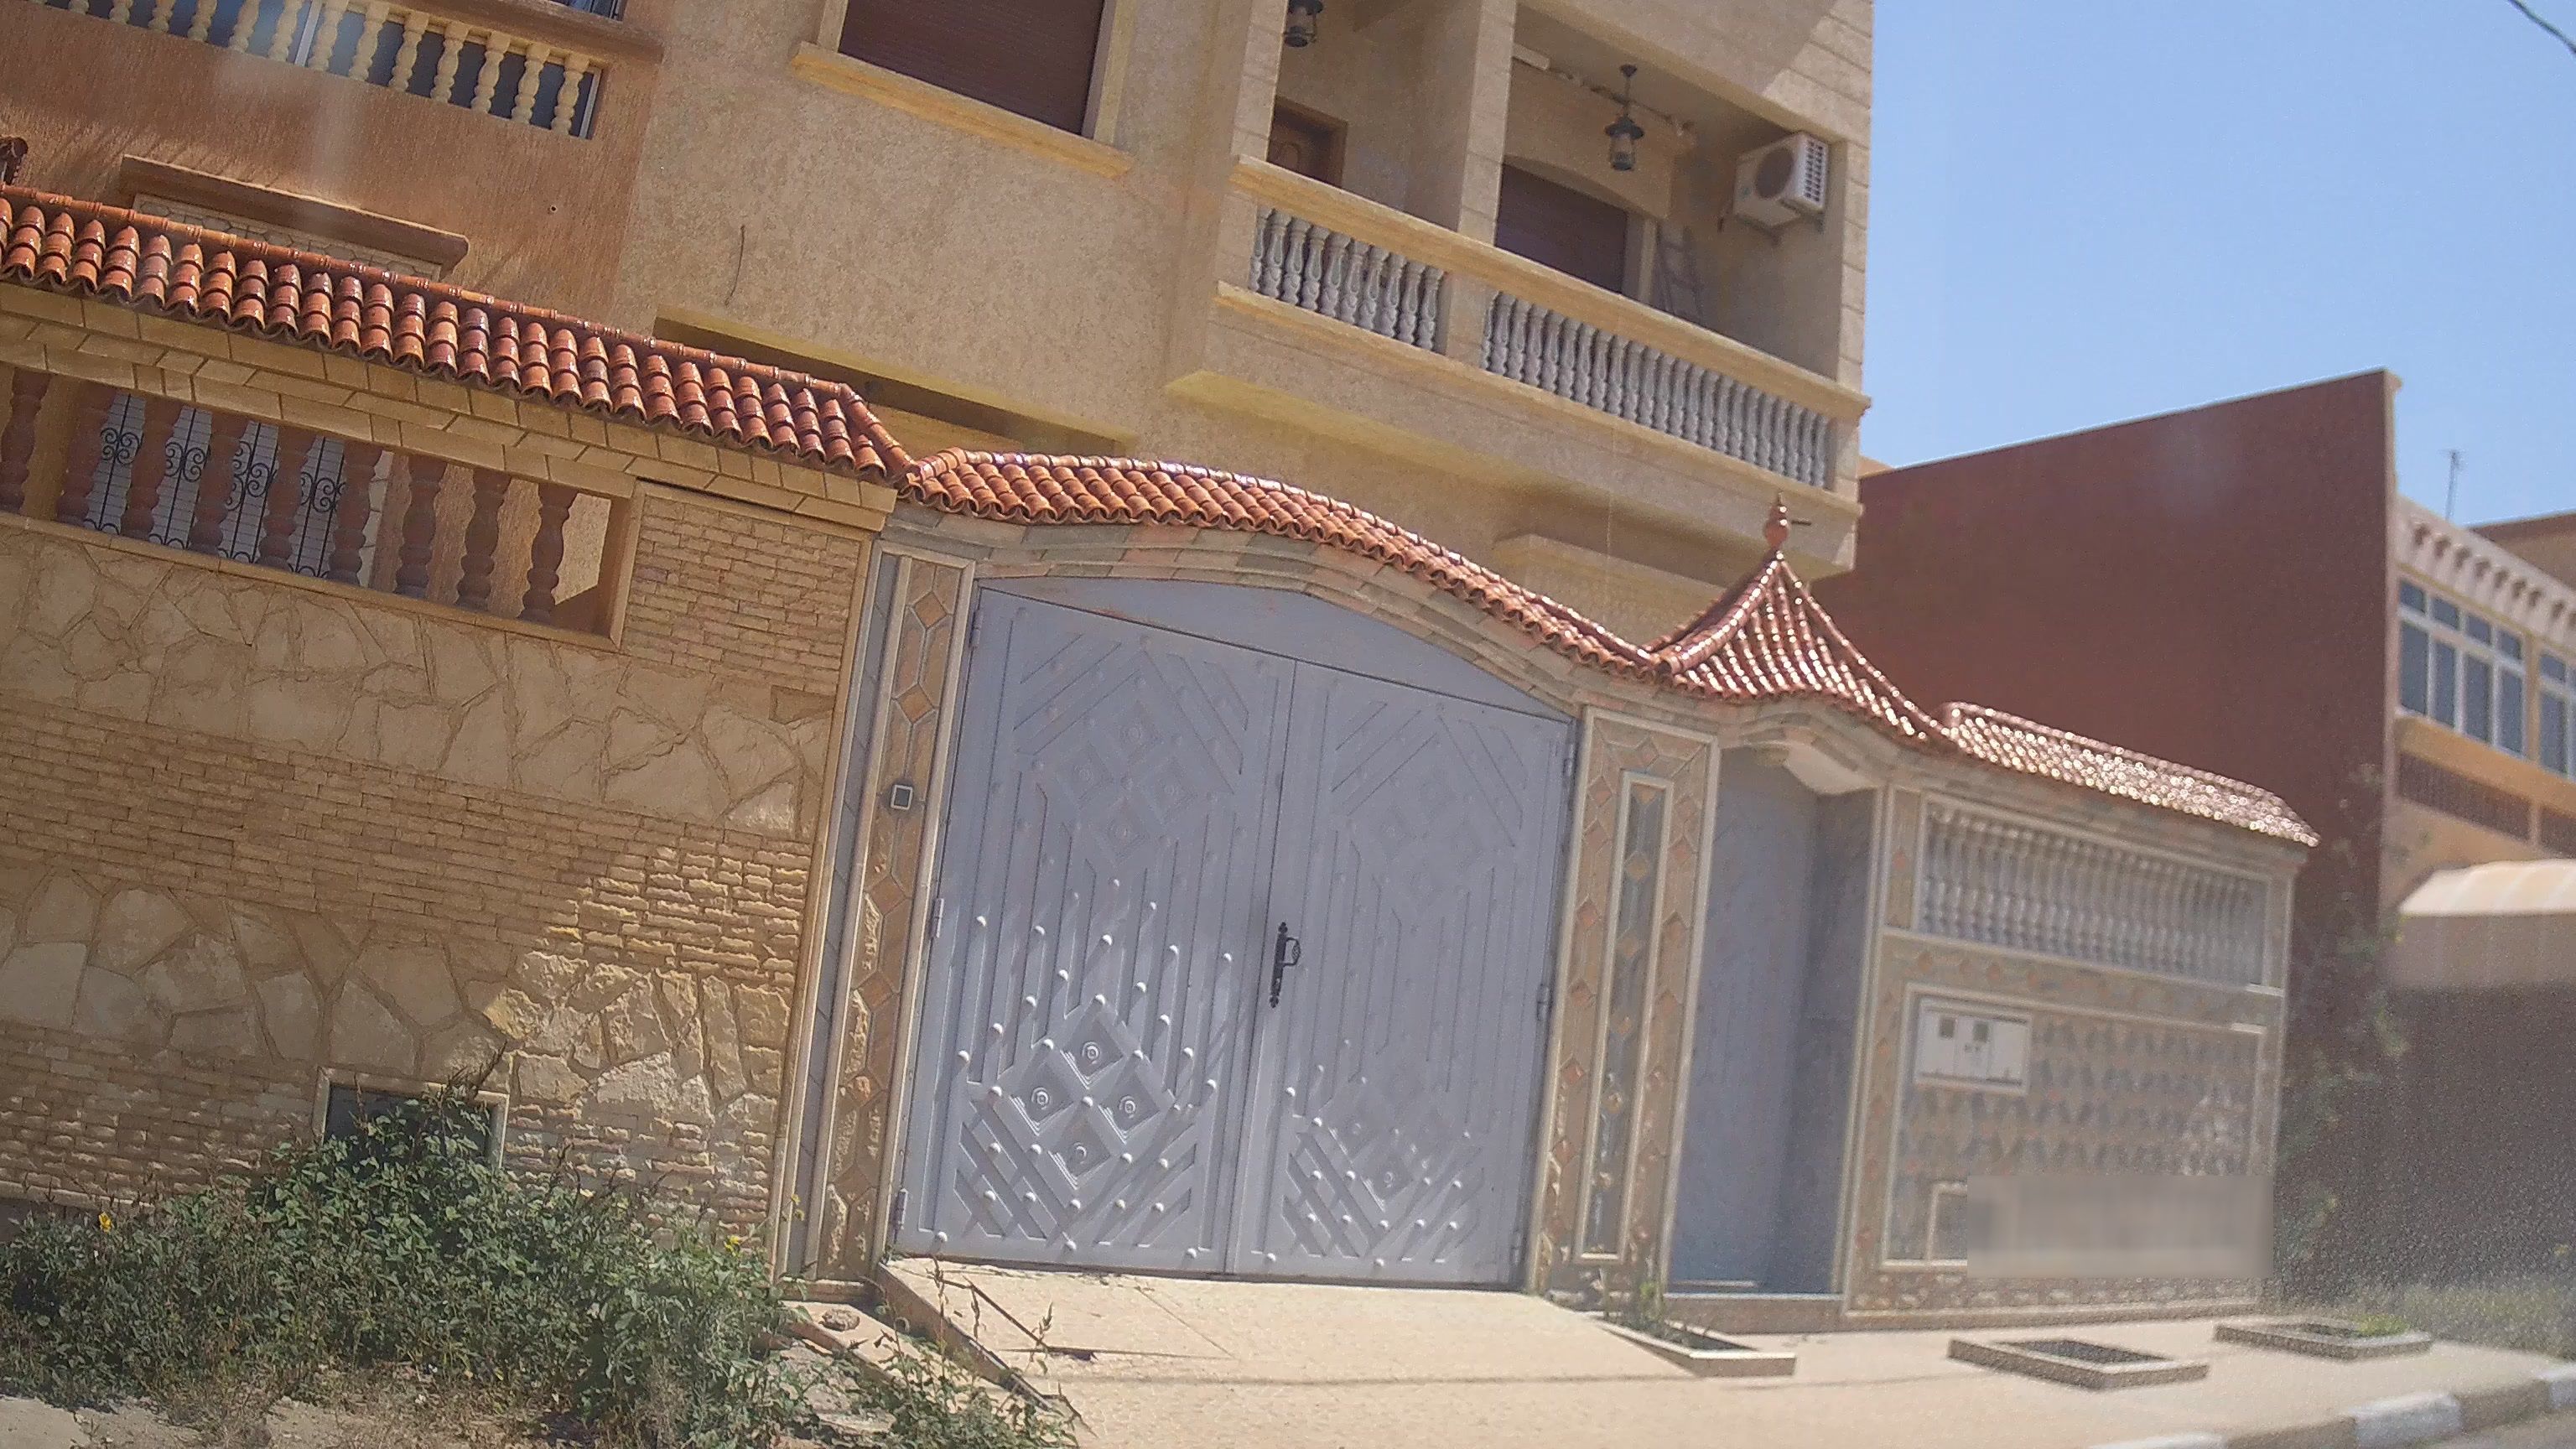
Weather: clear
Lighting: day
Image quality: good
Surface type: walking surface
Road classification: residential, track
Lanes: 2.0
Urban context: urban centre
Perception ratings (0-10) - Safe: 1.98, Lively: 3.68, Beautiful: 2.48, Boring: 6.61, Depressing: 6.67, Wealthy: 1.25